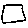
Label: square